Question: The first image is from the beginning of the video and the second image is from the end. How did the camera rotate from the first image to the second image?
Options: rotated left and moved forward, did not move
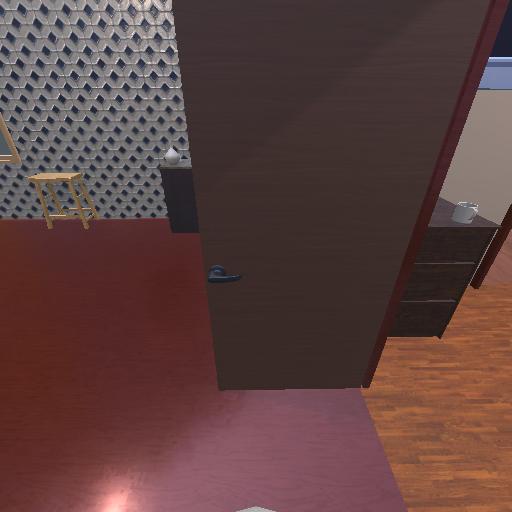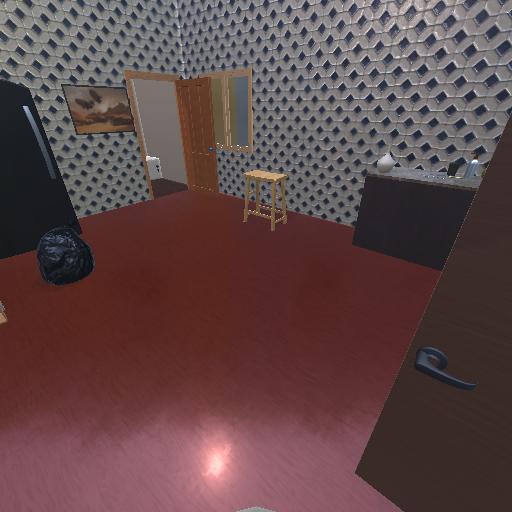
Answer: rotated left and moved forward